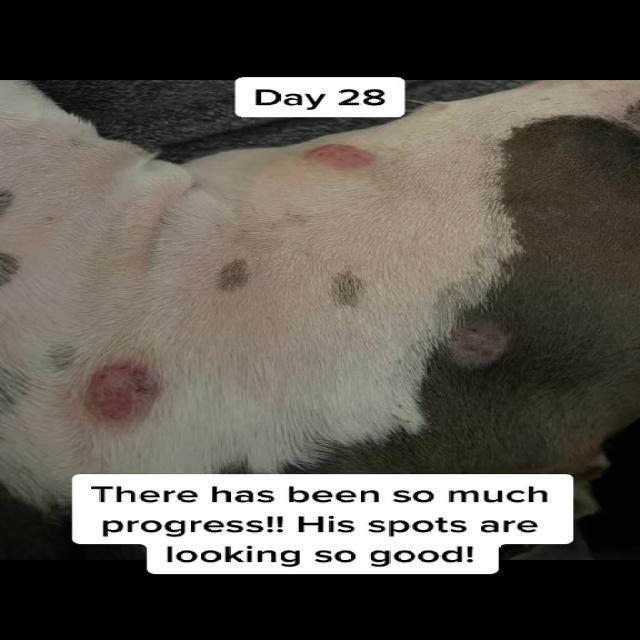
Canine ringworm (Dermatophytosis) — fungal infection caused by Microsporum or Trichophyton. Presents with circular alopecia, scaling, crusting, and broken hairs.